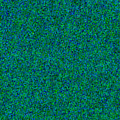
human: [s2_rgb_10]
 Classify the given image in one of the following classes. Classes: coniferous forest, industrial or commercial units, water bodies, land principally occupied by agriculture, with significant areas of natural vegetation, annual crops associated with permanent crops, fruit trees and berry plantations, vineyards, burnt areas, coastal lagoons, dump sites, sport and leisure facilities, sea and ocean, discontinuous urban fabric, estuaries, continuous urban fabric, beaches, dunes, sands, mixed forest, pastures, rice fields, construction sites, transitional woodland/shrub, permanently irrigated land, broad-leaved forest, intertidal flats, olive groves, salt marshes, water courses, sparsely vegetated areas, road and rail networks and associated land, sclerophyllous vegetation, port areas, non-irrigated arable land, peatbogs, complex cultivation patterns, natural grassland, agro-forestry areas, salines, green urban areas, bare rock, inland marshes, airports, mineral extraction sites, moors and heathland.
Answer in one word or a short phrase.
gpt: sea and ocean